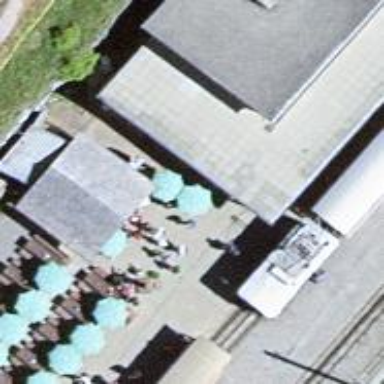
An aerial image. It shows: Kiosk.